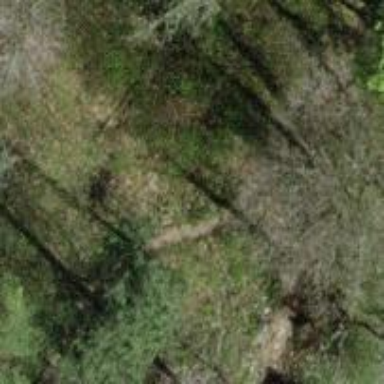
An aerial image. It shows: Path.